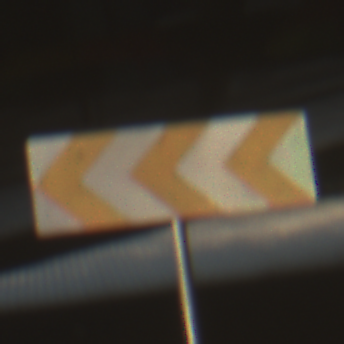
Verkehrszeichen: RichtungstafelnInKurvenGrossRechts
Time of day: SunriseSunset
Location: Outdoor (Suburban)
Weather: Clear
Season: NotSpecified
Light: Natural